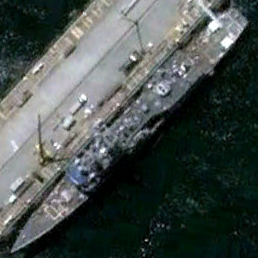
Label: cruiser